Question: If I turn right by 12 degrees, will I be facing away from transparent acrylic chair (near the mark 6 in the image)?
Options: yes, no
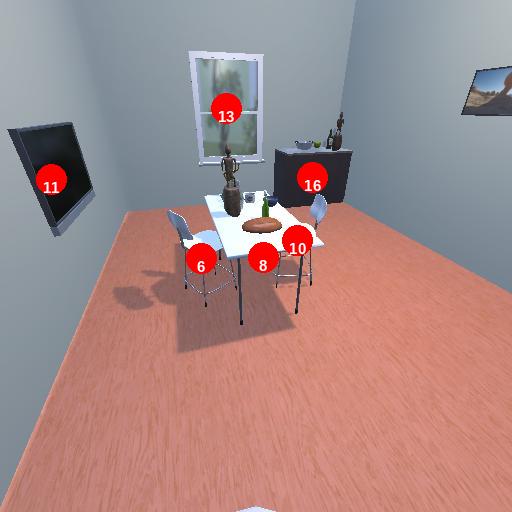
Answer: yes